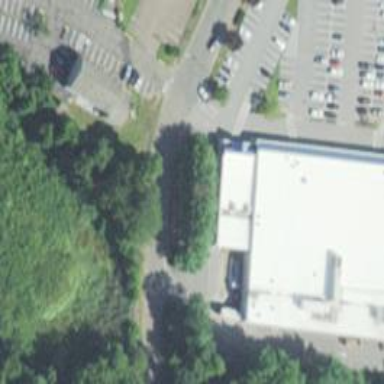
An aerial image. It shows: Fitness center located in leisure land.